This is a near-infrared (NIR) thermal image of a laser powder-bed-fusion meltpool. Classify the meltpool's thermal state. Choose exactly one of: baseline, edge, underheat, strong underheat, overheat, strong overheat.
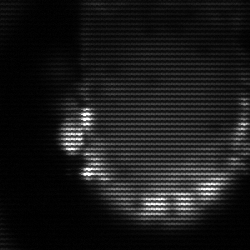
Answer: baseline